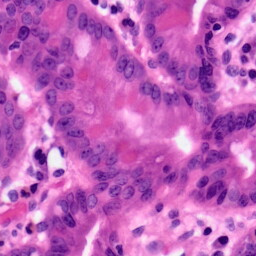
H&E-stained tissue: Pancreatic